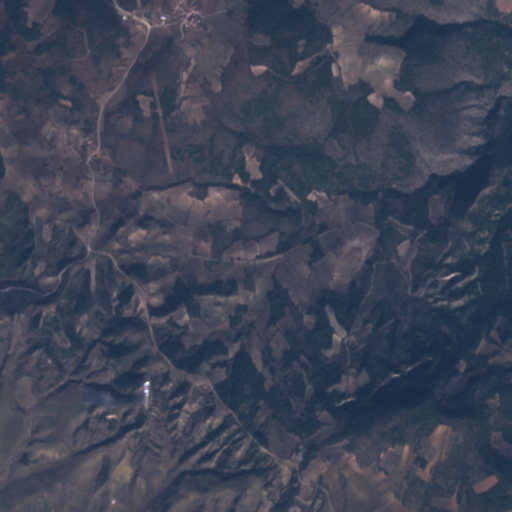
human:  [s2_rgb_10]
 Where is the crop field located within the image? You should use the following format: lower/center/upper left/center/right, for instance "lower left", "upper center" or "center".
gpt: The crop field is located in the lower left of the image.
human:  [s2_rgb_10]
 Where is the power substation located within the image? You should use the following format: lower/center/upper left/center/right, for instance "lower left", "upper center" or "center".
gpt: The power substation is located in the lower left of the image.
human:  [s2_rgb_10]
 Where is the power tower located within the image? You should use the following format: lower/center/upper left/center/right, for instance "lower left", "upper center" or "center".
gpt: The power tower is located in the lower center of the image.
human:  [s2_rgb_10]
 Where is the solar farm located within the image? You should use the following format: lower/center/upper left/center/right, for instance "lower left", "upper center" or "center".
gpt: The solar farm is located in the lower left of the image.
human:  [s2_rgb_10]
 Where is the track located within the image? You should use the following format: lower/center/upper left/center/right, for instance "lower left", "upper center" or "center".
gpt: There is no track in the image.